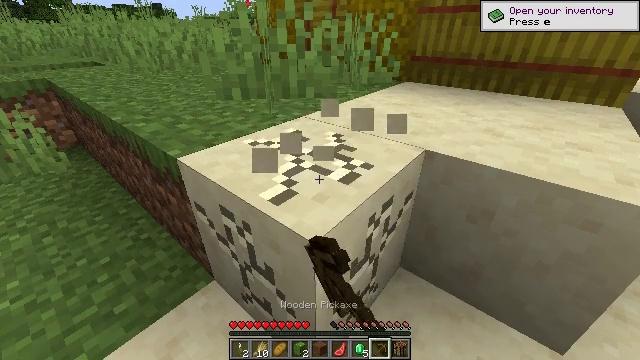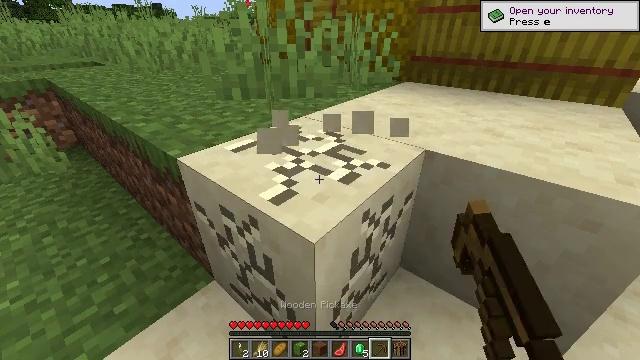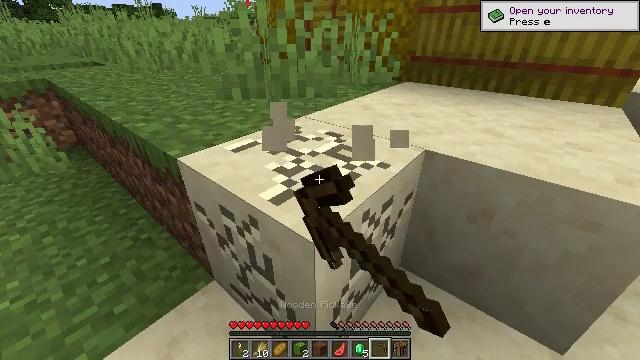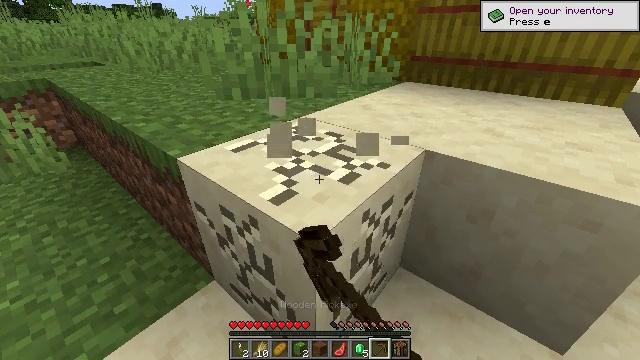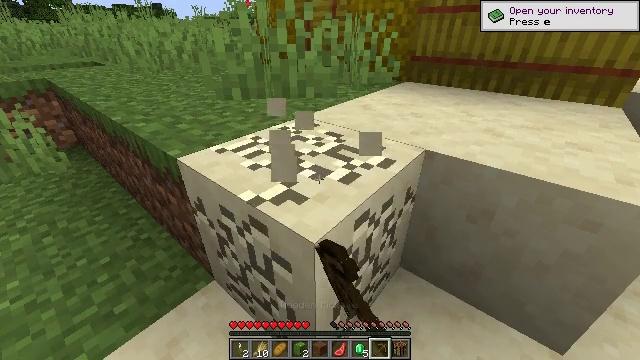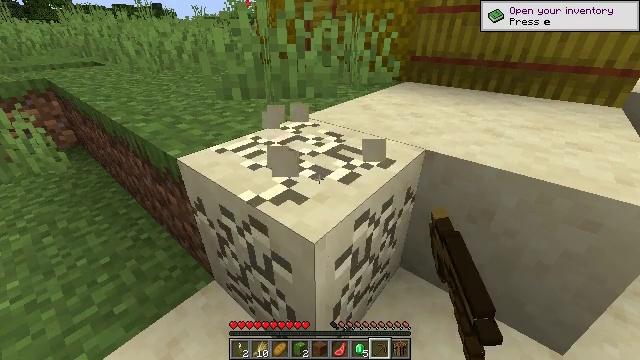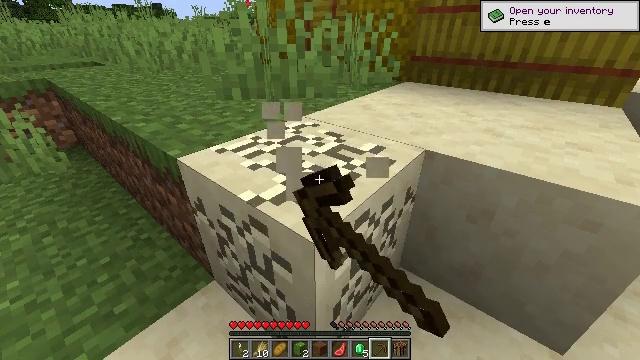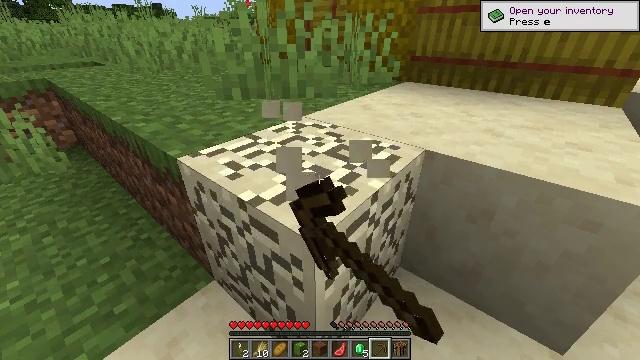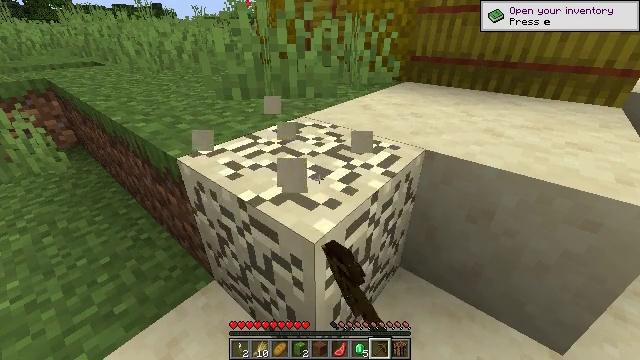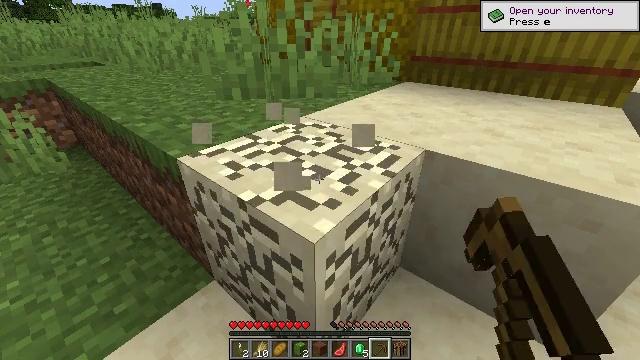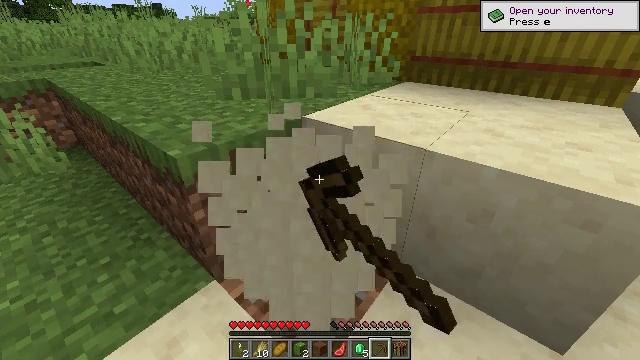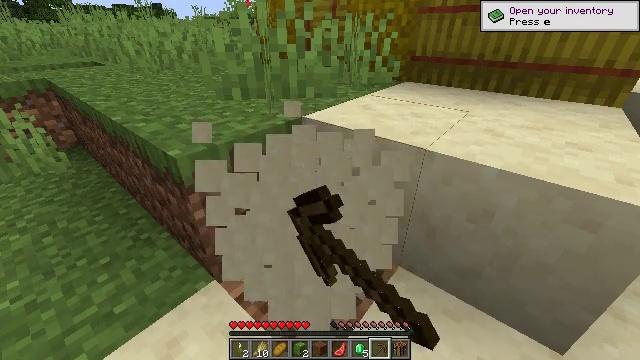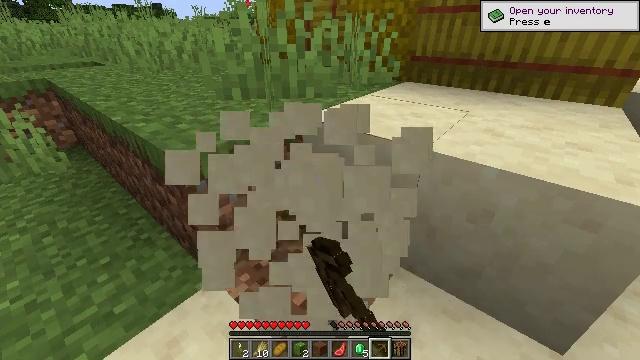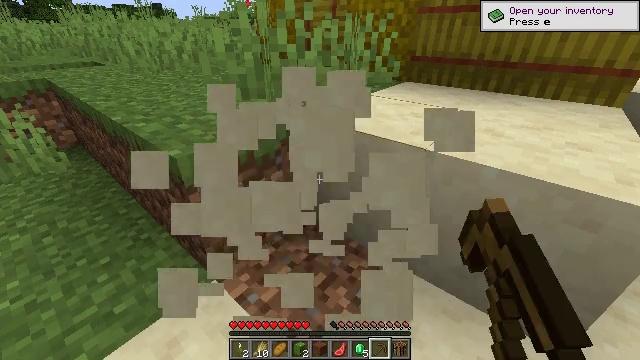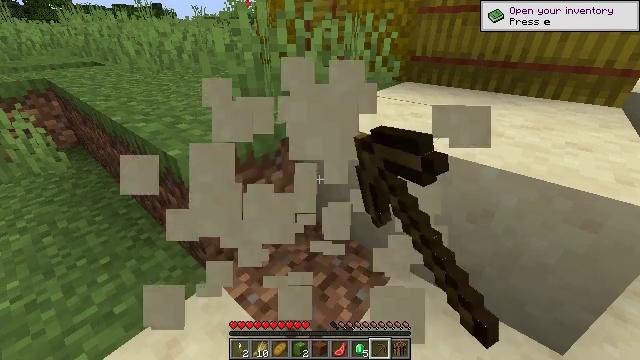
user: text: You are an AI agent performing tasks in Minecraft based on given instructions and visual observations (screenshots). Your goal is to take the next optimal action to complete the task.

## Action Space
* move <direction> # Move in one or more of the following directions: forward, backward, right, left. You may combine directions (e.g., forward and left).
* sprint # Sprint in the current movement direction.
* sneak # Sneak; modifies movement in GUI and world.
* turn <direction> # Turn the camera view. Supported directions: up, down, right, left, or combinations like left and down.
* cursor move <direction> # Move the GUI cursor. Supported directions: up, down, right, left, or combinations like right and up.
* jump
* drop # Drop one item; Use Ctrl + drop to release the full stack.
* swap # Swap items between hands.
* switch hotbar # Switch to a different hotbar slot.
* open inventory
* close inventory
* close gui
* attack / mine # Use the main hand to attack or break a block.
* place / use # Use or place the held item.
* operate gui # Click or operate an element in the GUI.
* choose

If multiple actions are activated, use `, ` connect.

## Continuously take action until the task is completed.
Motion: motion action
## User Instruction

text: Dig up the smooth sandstone block.
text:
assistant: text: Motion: attack / mine
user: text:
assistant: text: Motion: attack / mine
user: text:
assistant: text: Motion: attack / mine
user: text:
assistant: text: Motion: attack / mine
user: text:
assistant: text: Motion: attack / mine
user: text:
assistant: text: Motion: attack / mine
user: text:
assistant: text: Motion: attack / mine
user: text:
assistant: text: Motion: attack / mine
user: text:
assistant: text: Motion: attack / mine
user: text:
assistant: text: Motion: attack / mine
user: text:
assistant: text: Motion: attack / mine
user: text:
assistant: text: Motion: attack / mine
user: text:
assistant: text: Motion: attack / mine
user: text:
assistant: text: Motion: attack / mine
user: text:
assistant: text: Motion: attack / mine